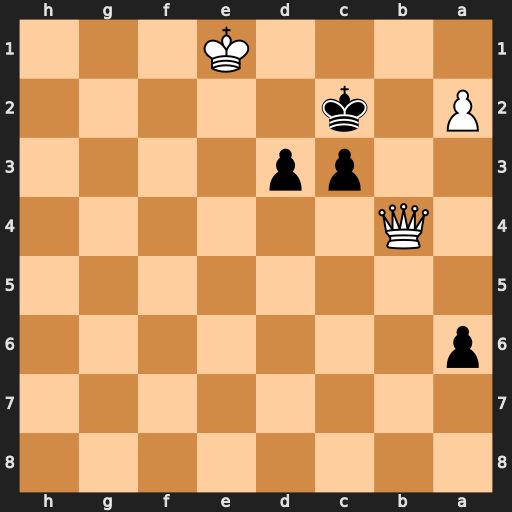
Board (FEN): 8/8/p7/8/1Q6/2pp4/P1k5/4K3
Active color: b
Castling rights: -
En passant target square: -
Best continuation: d2+ Kf2 d1=Q